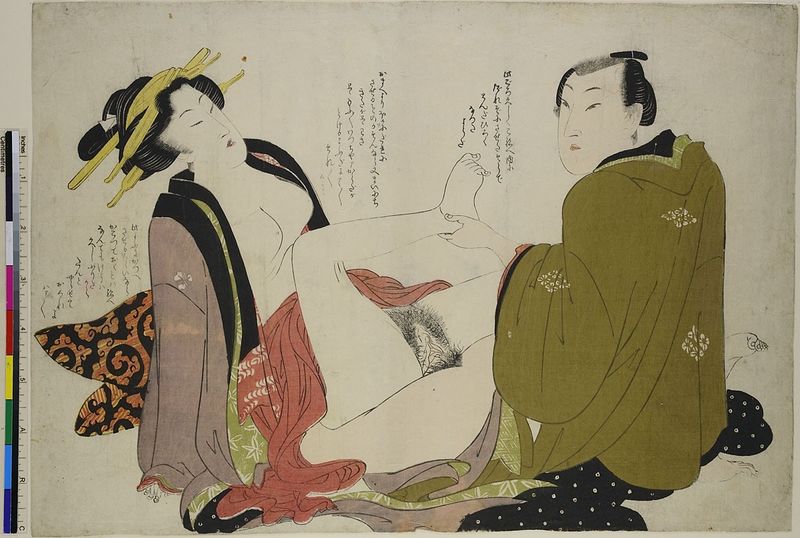
Titel: Ein Wiedersehen
Standort: Hamburg
Institution: Museum für Kunst und Gewerbe Hamburg
Schlagwörter: holzschnitt, sex, druckgraphik, druckgrafik, liebespaar, liebende, zeit, farbholzschnitt, geschlechtsverkehr, edo, genitalien, koitus, reproduktionen, druckerzeugnisse, shunga